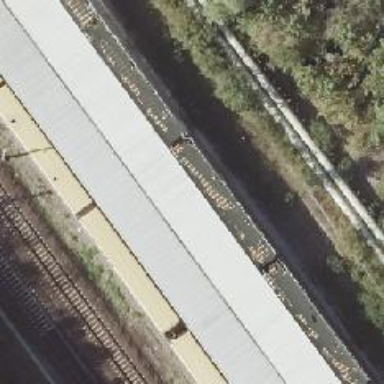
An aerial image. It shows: Close-up of railway platform edge.